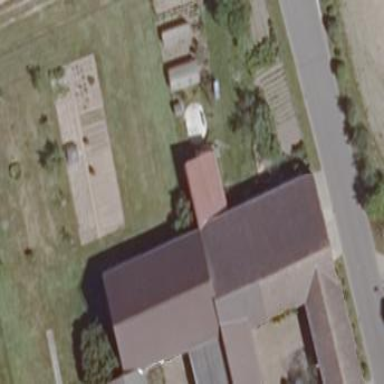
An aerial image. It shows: Simple house.